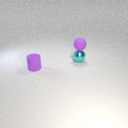
small purple rubber sphere above small cyan metal sphere